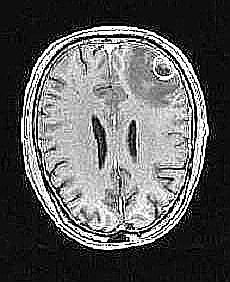
Label: notumor